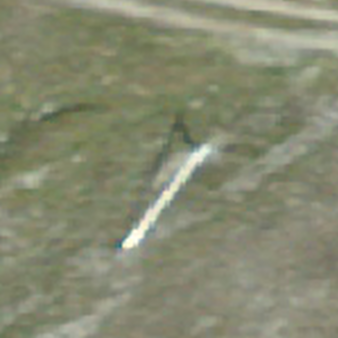
Label: other